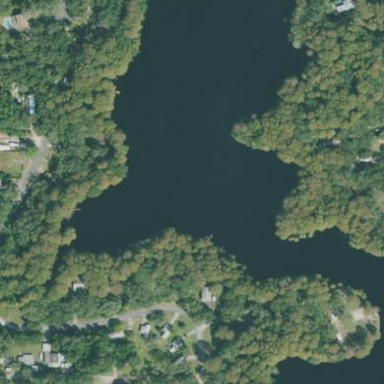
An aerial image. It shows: Beautiful lake surrounded by nature.